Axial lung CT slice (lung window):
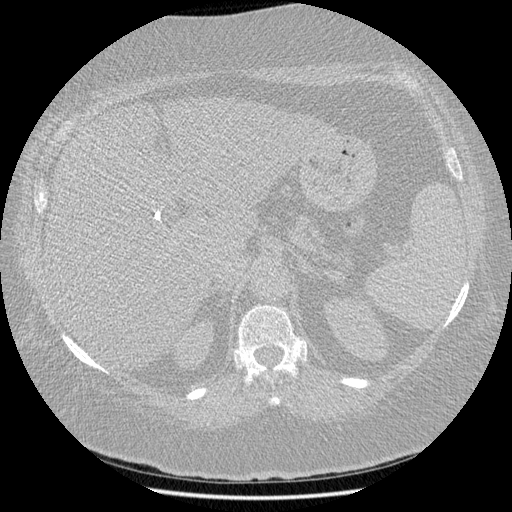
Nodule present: no